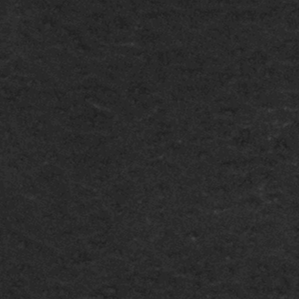
Label: frost